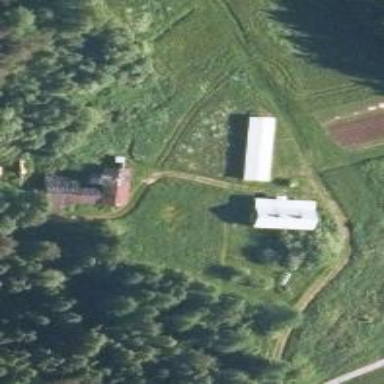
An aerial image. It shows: Farm.